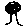
Label: tree